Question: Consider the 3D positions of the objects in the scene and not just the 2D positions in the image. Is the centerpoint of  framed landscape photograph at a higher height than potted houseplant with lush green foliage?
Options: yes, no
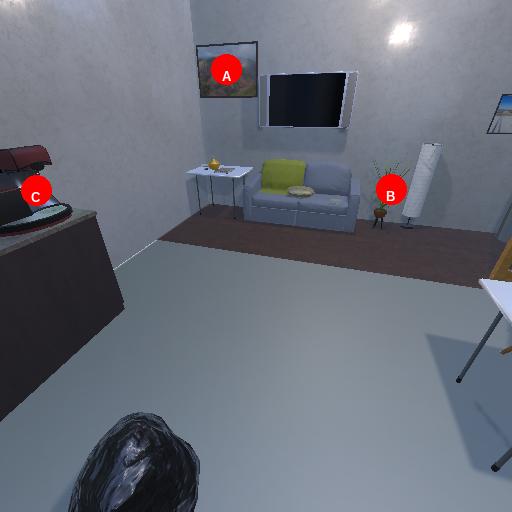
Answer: yes